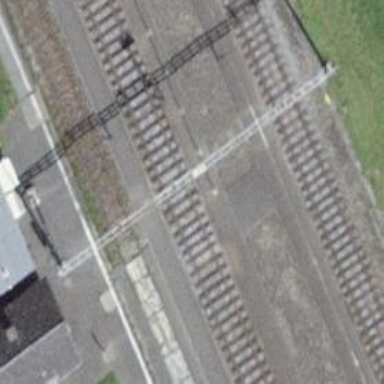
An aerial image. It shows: Crossing for the railway.